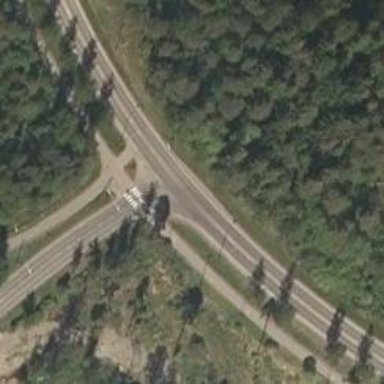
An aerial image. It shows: Cycleway with asphalt surface and zebra crossing.